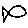
Label: fish